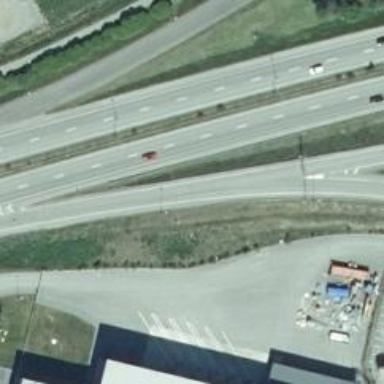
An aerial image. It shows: Asphalt trunk link road.